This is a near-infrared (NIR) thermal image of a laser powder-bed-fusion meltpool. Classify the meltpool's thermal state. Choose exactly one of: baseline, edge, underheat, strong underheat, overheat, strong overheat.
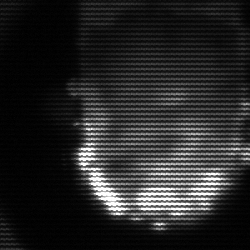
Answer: baseline